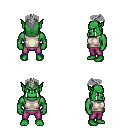
a pixel art fantasy rpg character, male body template, orc, green skin, white sleeveless shirt, magenta pants, gray short mohawk hairstyle, four views (front, back, left, right), 2x2 character sprite sheet, small pixel art, hard edges, no anti-aliasing